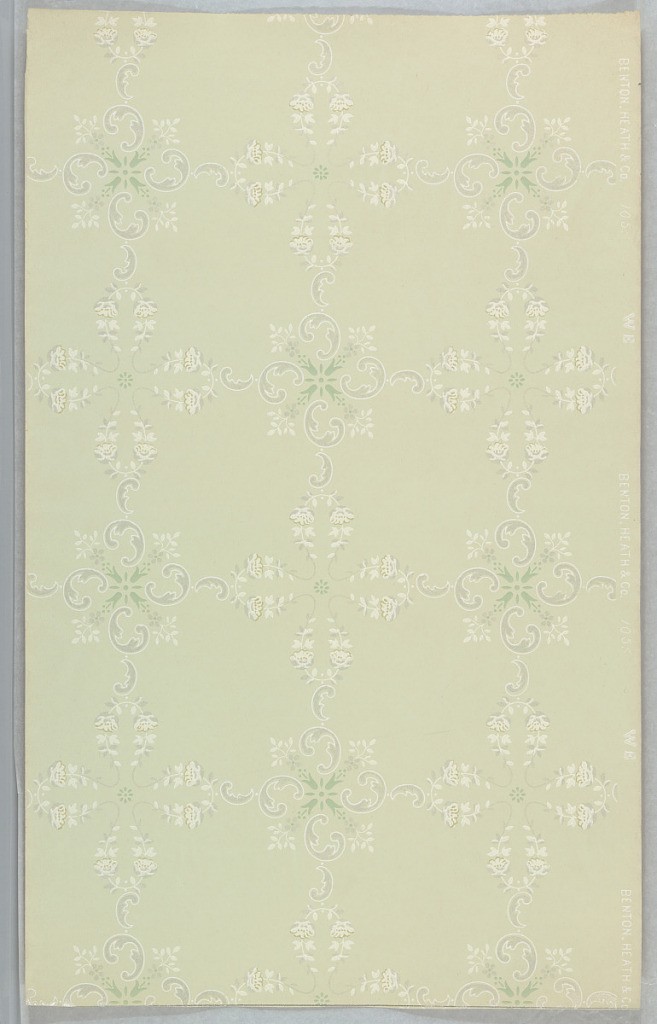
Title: Ceiling paper
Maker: Benton, Heath & Co., Hoboken, New Jersey, 1875 - 1917
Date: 1905–1915
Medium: Machine-printed paper, liquid mica
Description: On gray ground, white cross motifs alternating; one with petals made of white floral rinceaux and the other composed of C-scrolls.